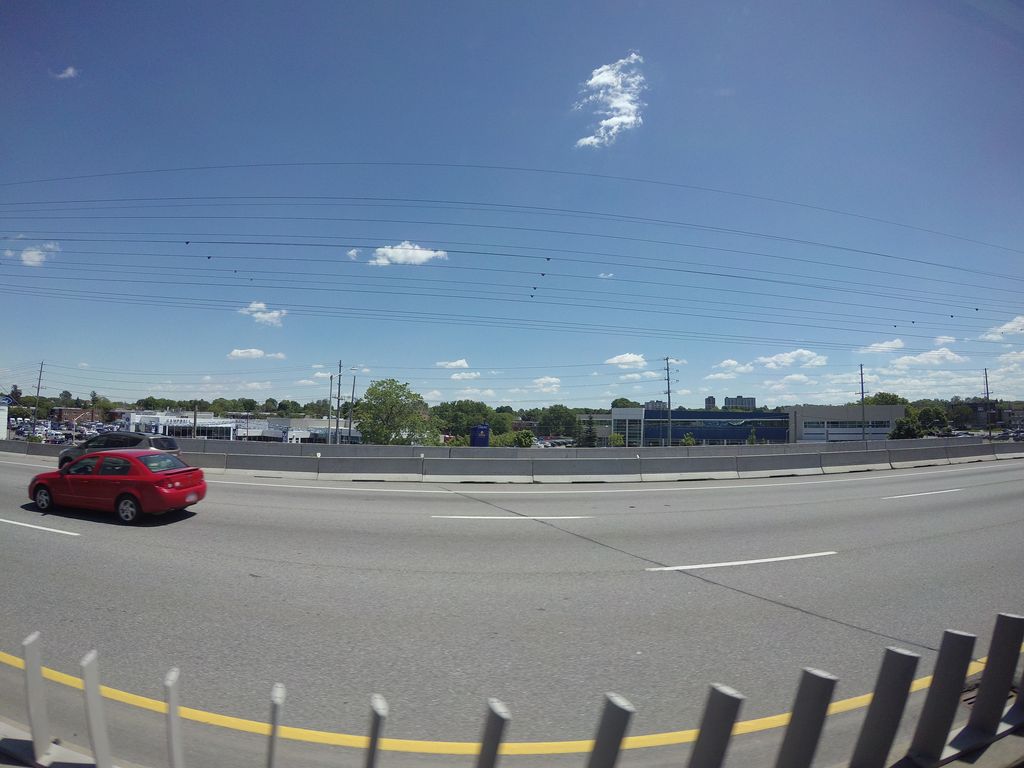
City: ottawa-gatineau